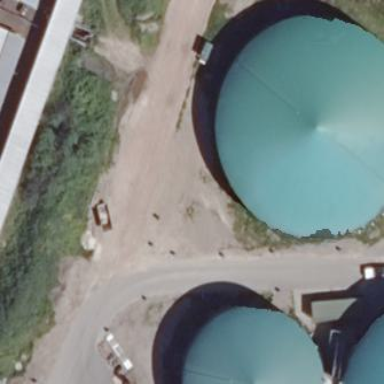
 serving as digester building with power generator."